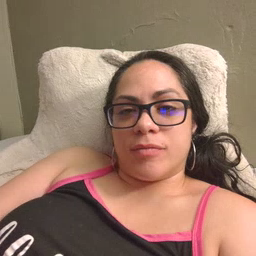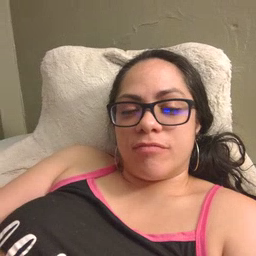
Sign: hesheit